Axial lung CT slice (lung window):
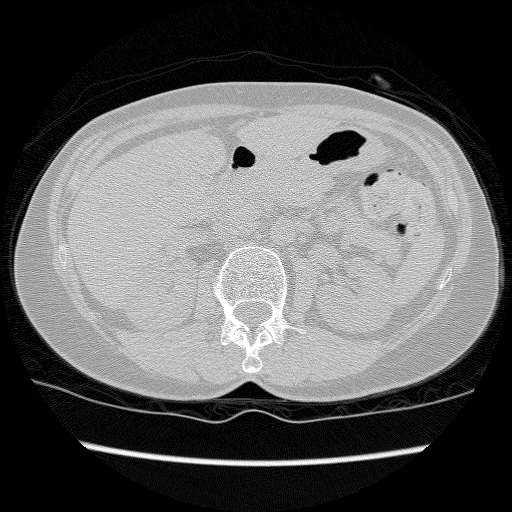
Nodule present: no